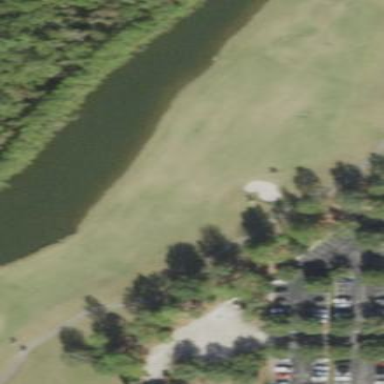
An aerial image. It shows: Grassy area designated as golf fairway.